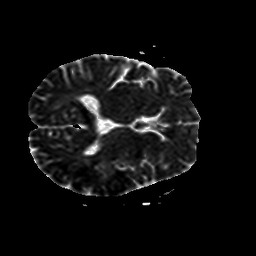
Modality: ADC
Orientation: axial
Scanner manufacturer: philips
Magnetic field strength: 1.5 T
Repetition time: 2.971 s
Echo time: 0.06279 s